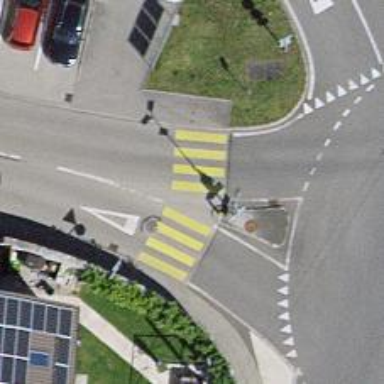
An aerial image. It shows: Marked crossing with pedestrian island.